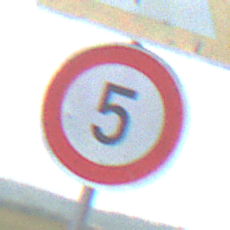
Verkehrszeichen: Geschwindigkeit5
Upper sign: KurveRechts
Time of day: Midday
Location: Outdoor (Suburban)
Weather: Overcast
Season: NotSpecified
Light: Natural